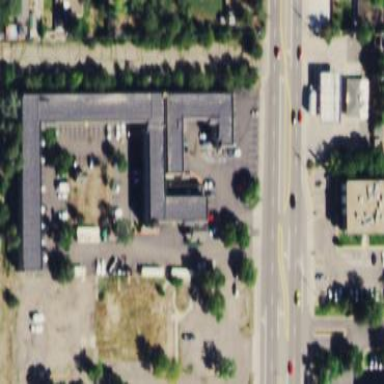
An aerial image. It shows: Building that is motel.